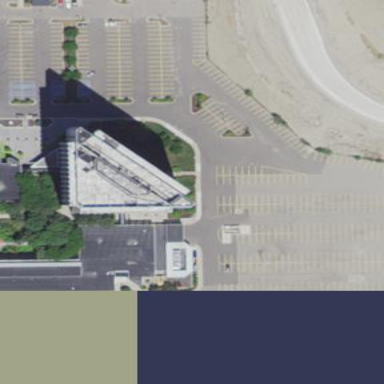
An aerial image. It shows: Parking area with surface.